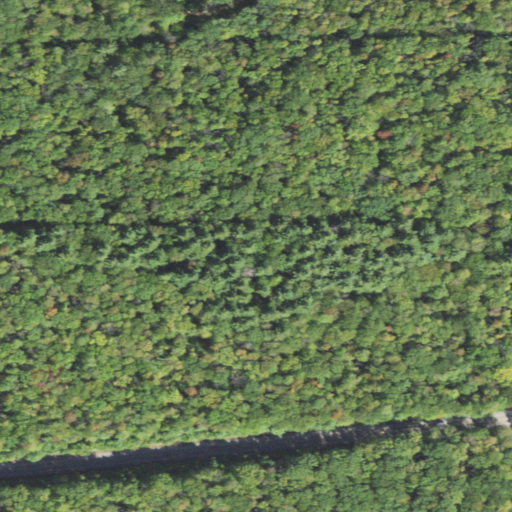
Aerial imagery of ridge(s) in Pennsylvania named Paines Summit containing mixed forest, open development, evergreen forest, low intensity development, and deciduous forest